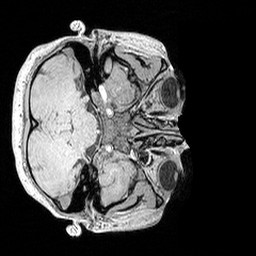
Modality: MP2RAGE
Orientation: axial
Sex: female
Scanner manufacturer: siemens
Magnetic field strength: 3 T
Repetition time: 5 s
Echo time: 0.00292 s